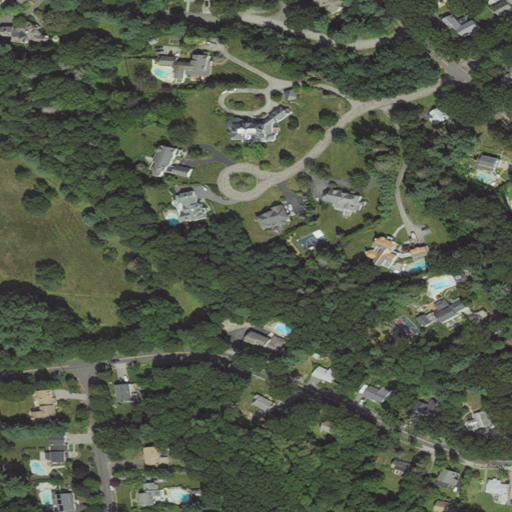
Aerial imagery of mountain in Massachusetts named Great Hill containing low intensity development, mixed forest, medium intensity development, open development, woody wetlands, grassland, evergreen forest, and deciduous forest